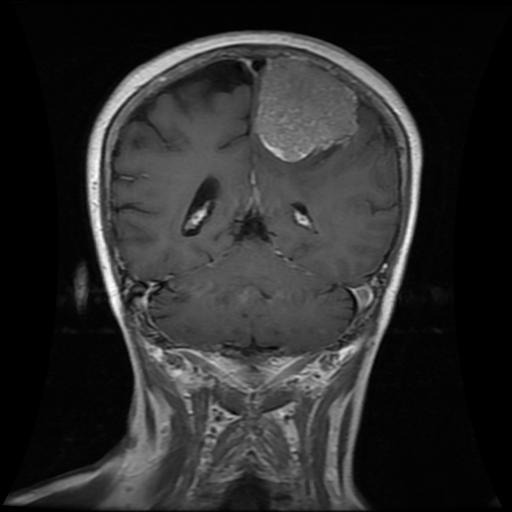
Label: meningioma